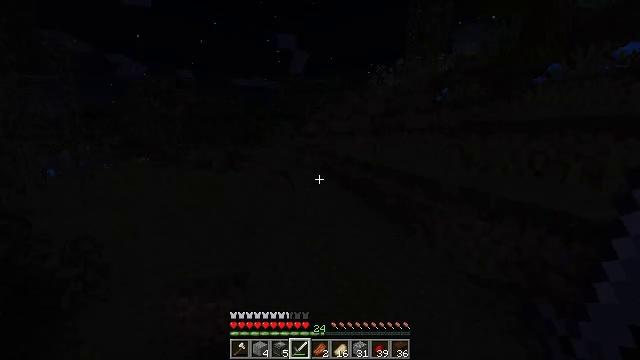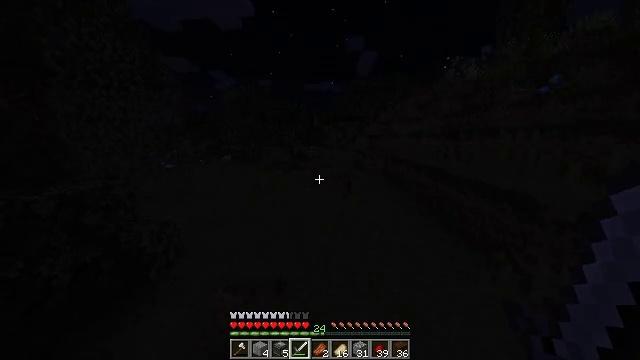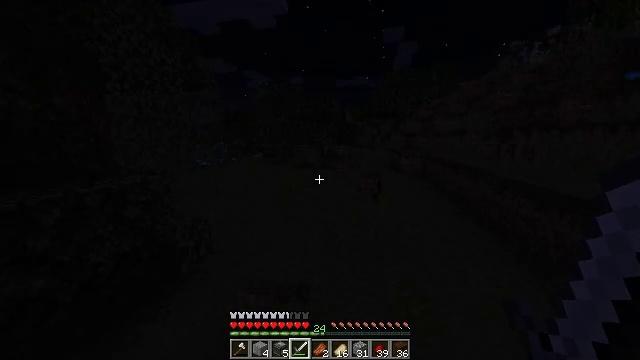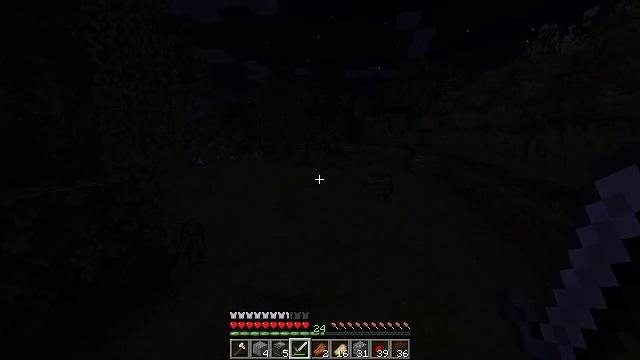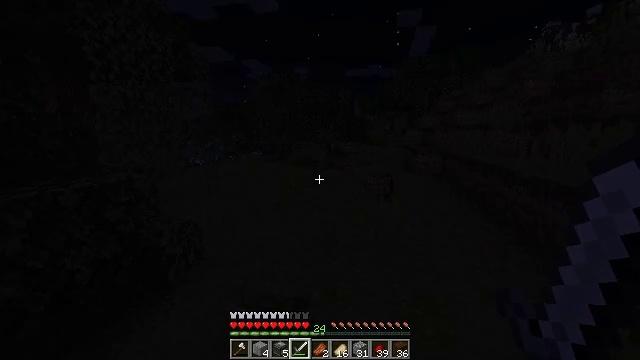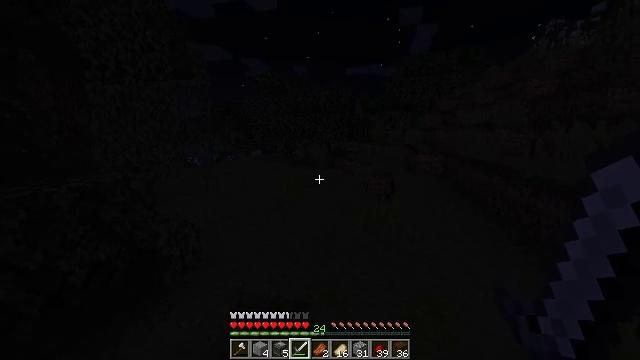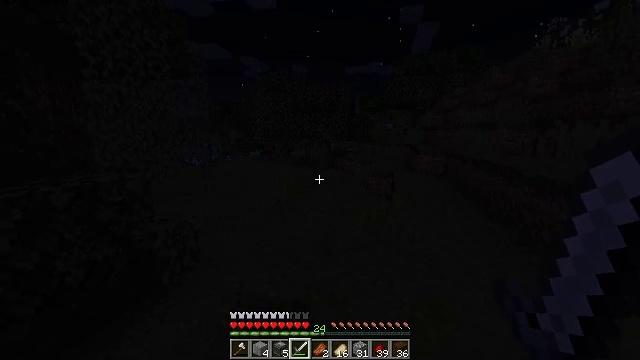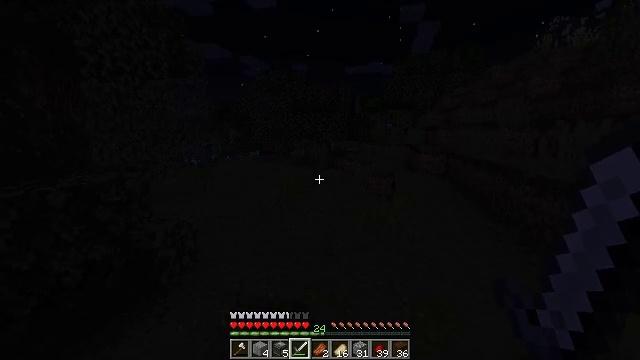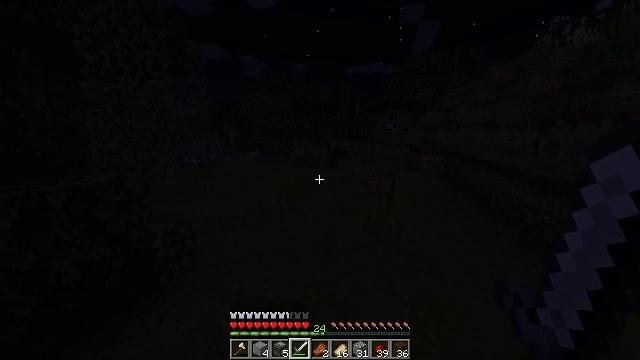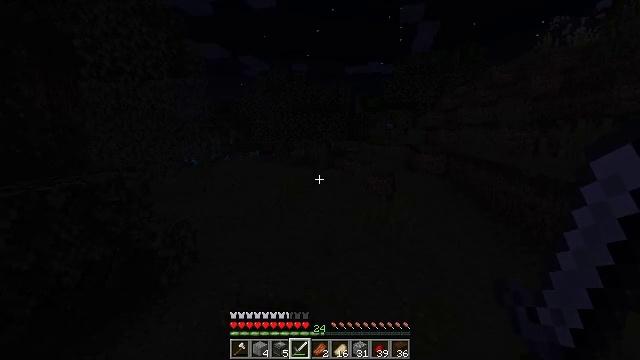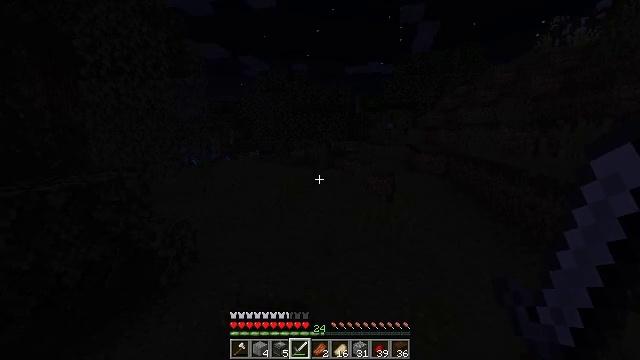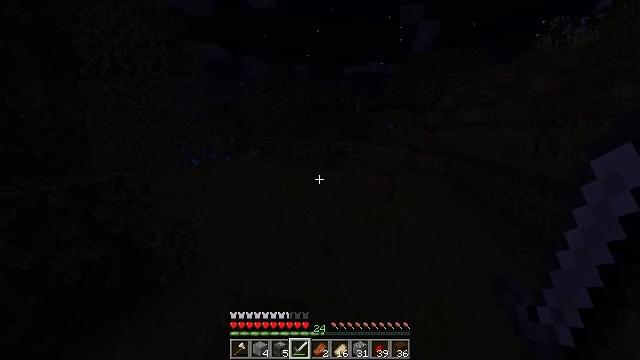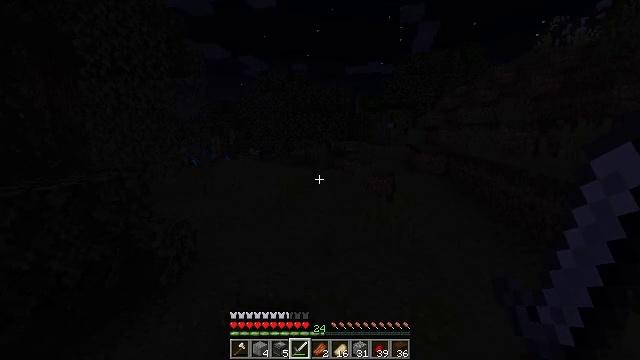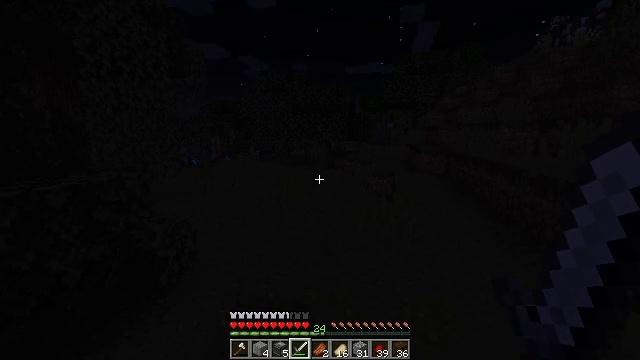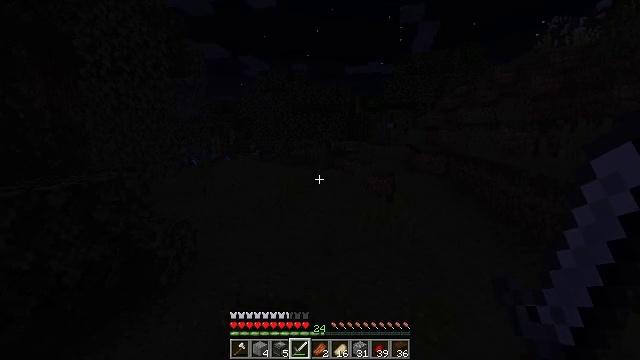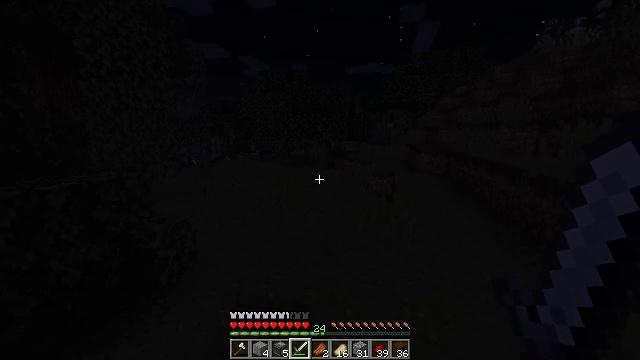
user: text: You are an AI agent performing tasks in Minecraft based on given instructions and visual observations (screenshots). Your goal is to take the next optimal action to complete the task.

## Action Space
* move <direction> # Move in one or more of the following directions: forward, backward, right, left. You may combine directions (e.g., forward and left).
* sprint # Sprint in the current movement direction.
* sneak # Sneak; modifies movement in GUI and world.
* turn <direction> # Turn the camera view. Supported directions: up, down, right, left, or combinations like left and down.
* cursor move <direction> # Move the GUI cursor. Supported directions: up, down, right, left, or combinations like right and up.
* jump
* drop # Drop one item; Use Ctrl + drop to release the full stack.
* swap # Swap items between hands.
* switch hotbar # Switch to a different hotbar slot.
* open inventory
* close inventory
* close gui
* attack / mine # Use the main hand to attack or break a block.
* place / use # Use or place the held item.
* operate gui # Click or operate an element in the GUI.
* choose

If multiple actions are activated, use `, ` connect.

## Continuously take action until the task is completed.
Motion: motion action
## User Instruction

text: Hunt a slime.
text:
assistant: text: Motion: turn left
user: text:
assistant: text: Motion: turn left
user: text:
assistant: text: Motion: turn left
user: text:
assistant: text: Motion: no_op
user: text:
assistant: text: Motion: no_op
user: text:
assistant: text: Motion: no_op
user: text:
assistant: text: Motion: no_op
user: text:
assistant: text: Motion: no_op
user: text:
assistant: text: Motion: no_op
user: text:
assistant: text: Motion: no_op
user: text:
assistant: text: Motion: no_op
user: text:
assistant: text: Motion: no_op
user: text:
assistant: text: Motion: no_op
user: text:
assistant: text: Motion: no_op
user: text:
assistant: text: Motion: no_op
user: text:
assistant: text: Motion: no_op
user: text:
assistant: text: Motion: no_op
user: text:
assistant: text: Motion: no_op
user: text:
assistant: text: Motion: no_op
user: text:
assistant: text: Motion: turn left
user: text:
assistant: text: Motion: turn left
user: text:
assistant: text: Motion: turn left
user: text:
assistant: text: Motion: turn left
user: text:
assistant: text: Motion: turn left
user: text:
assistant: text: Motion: turn left
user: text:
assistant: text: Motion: turn left
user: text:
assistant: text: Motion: no_op
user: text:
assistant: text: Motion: turn right
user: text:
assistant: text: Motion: turn right and down
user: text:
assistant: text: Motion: turn right